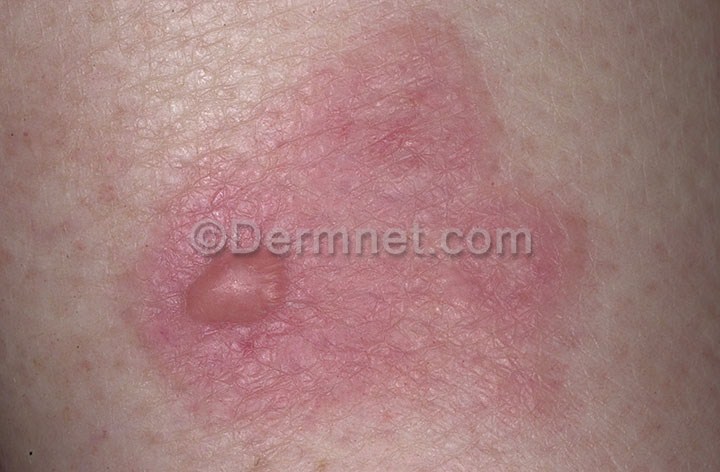
Disease: Vasculitis Photos